Brain MRI, t2w sequence, axial 2D slice.
Patient: age 40, sex F, weight 78 kg, height 1.78 m
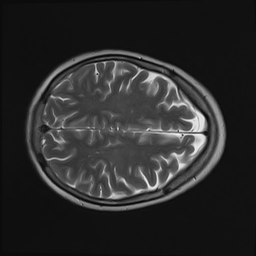